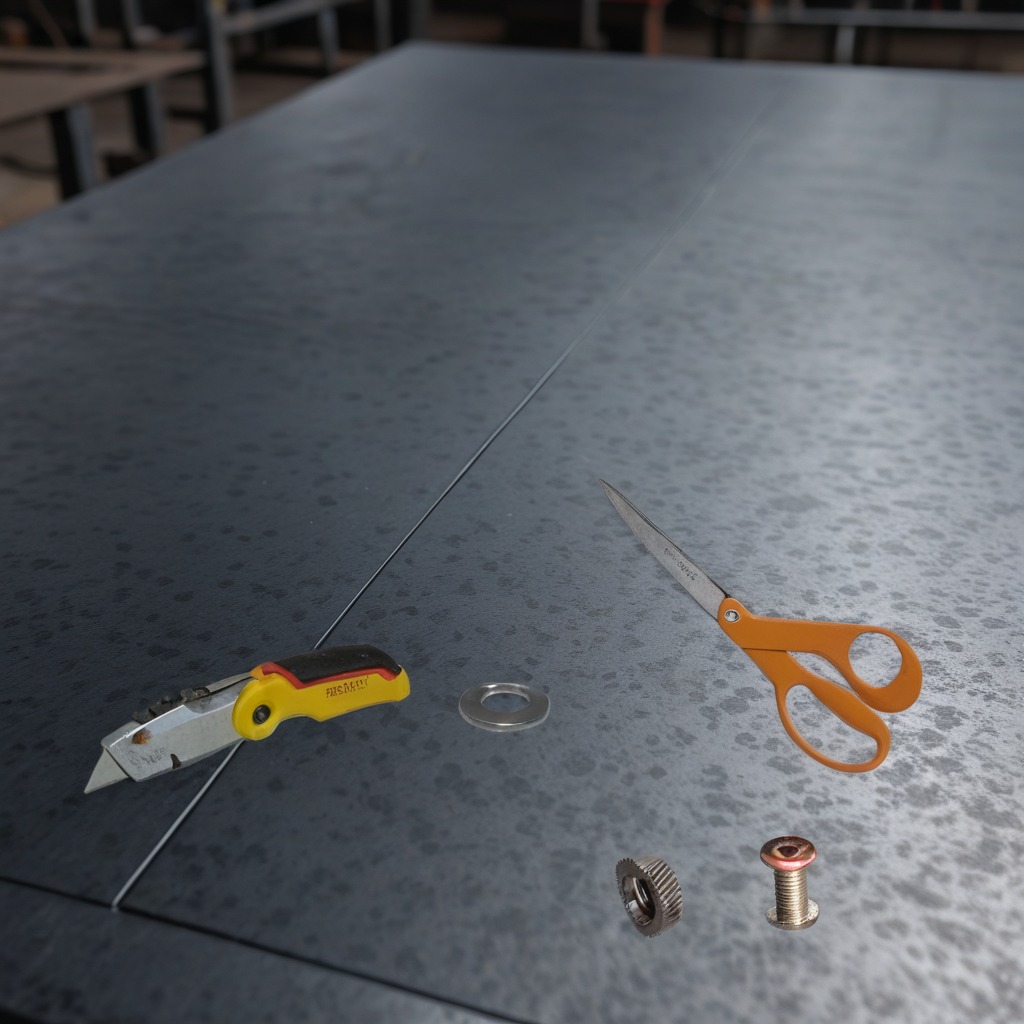
A steel gear with teeth, a utility knife, a flat metal washer, a metal machine screw, and a pair of scissors are lying on a cold steel table in a mining workshop.